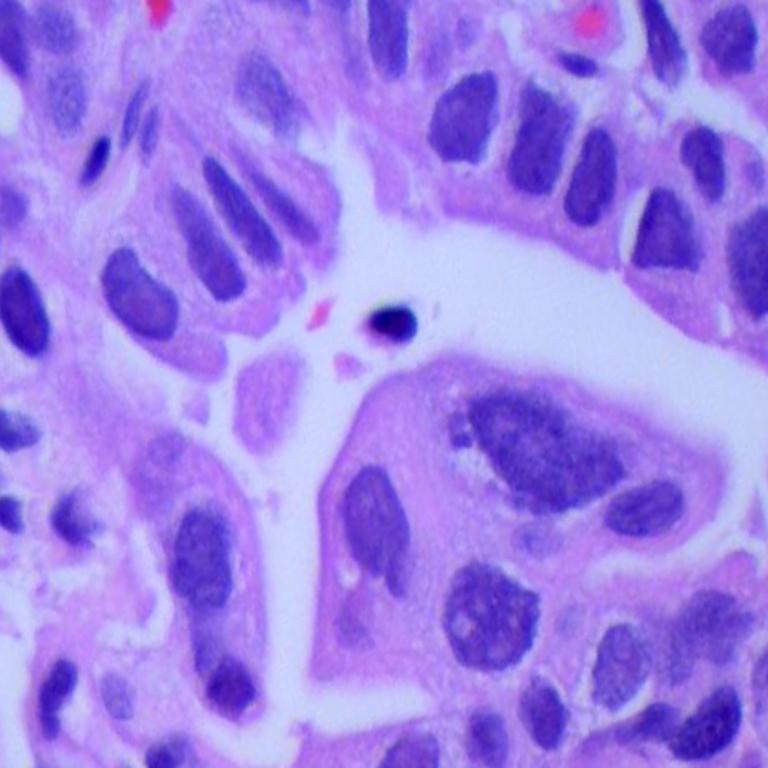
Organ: lung
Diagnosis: adenocarcinomas